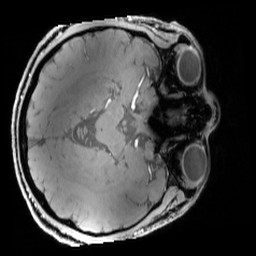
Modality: T1w
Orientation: axial
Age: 28
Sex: male
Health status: healthy
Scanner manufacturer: siemens
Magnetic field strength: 7 T
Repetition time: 4.3 s
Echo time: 0.00227 s